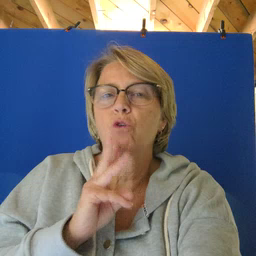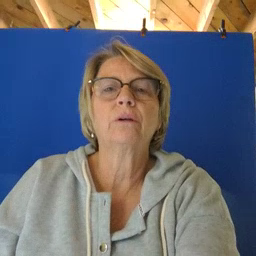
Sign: water